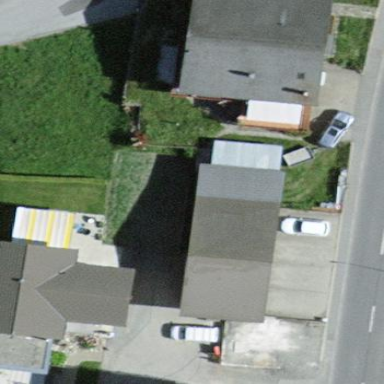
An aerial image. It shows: Simple house.